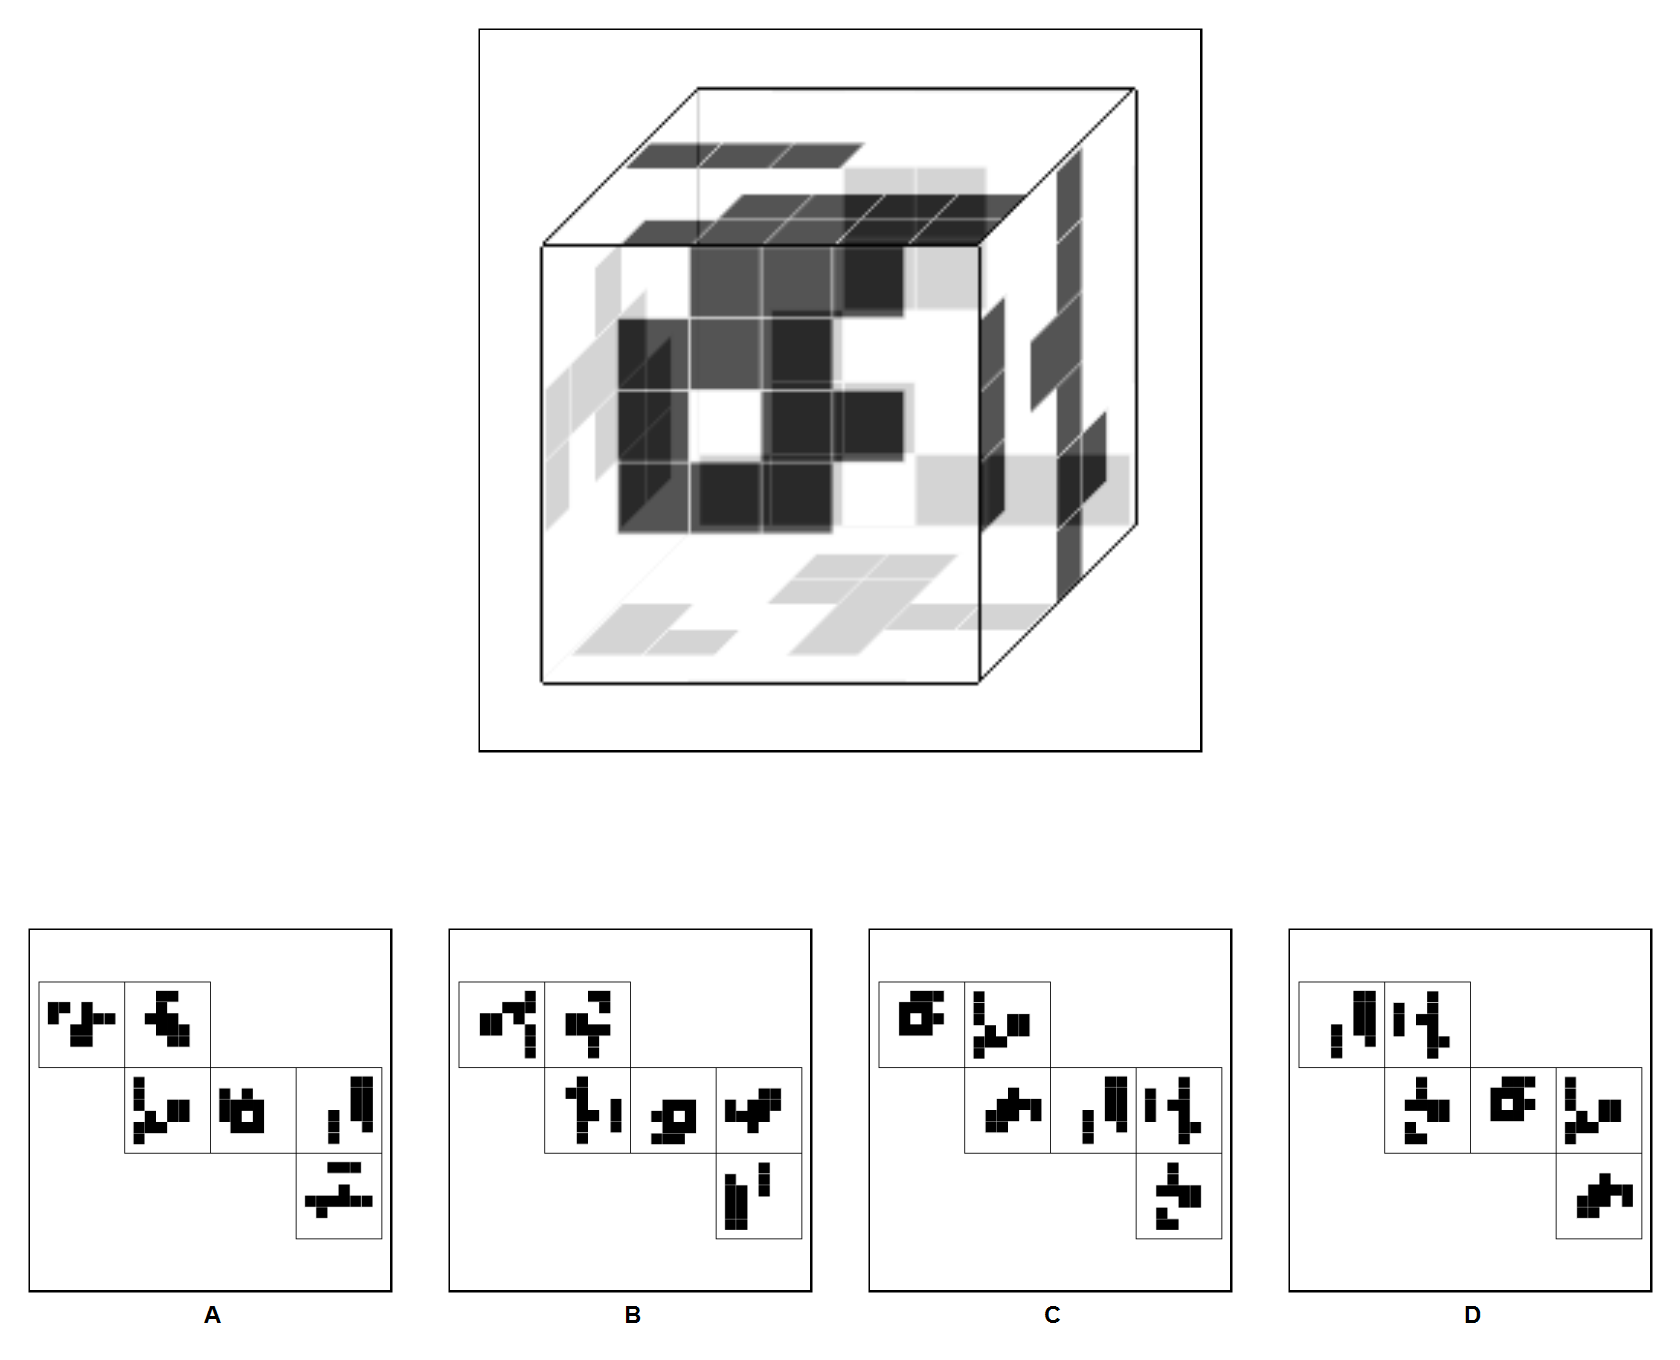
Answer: B